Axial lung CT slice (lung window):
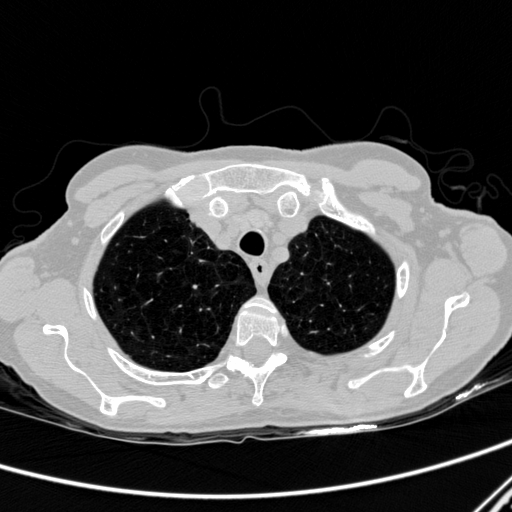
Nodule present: no